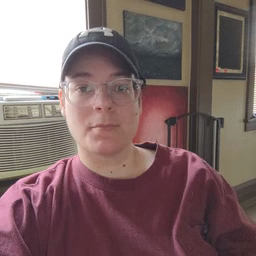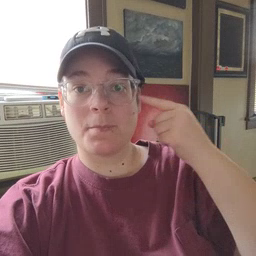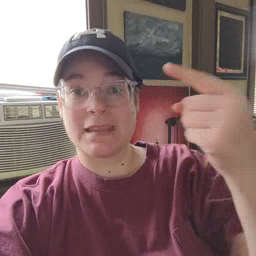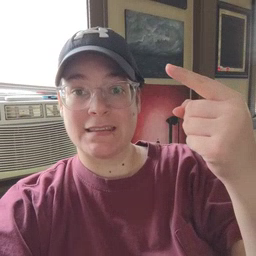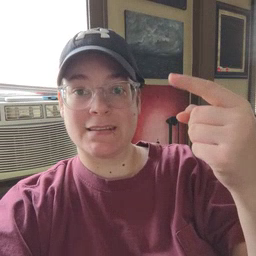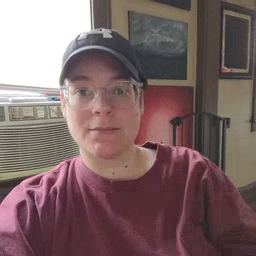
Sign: penny